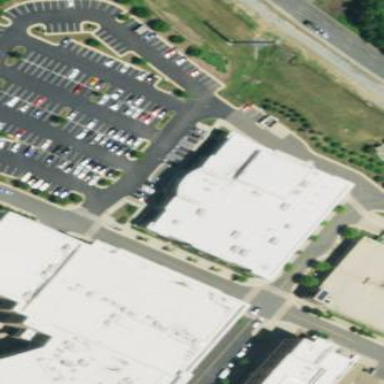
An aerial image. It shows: Building used as fitness center.